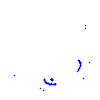
Particle: kaon